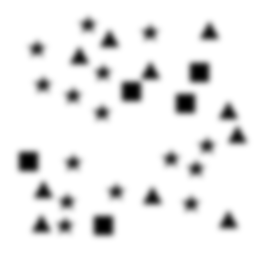
Squares: 5
Triangles: 10
Stars: 15
Total shapes: 30